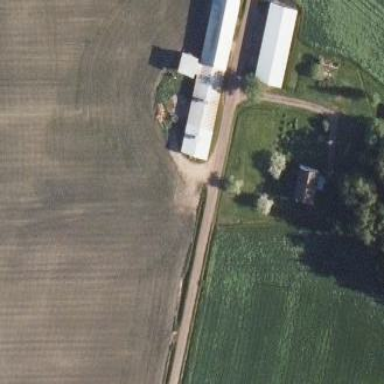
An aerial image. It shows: Farmyard area.